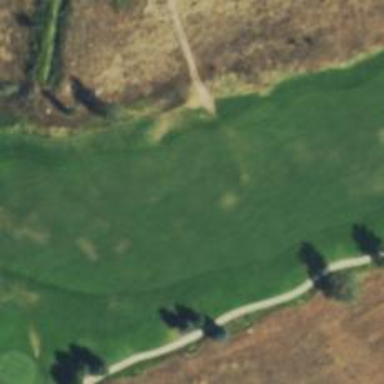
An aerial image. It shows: Golf hole.